Question: From Android <URL>:
> ...Android 4.1 (API level 16) or higher...performing Up navigation
simply requires that you declare the parent activity in the manifest
file and enable the Up button for the action bar.
This works fine but, when I commented meta entry for parent from manifest and 'getSupportActionBar().setDisplayHomeAsUpEnabled(true);' from activity class, I can still see up button, both in real device and emulator.
'uses-sdk': 'minSdkVersion="11"' and 'targetSdkVersion="19"'
BTW, I had uninstalled app from emulator, did a clean build and tested again in both devices but, I can still see up button without going as per documentation.
Please help me understand - how does up button work even when not doing as per documentation?
Thanks!
EDIT: MANIFEST and Activity code.
MANIFEST:
'''
<?xml version="1.0" encoding="utf-8"?>
<manifest xmlns:android="http://schemas.android.com/apk/res/android"
package="com.example.myfirstapp"
android:versionCode="1"
android:versionName="1.0" >
<uses-sdk
android:minSdkVersion="11"
android:targetSdkVersion="19" />
<application
android:allowBackup="true"
android:icon="@drawable/ic_launcher"
android:label="@string/app_name"
android:theme="@android:style/Theme.Holo.Light">
<!--
android:theme="@style/AppTheme" >
-->
<activity
android:name="com.example.myfirstapp.MainActivity"
android:label="@string/app_name" >
<intent-filter>
<action android:name="android.intent.action.MAIN" />
<category android:name="android.intent.category.LAUNCHER" />
</intent-filter>
</activity>
<activity
android:name="com.example.myfirstapp.DisplayMessageActivity"
android:label="@string/title_activity_display_message"
android:parentActivityName="com.example.myfirstapp.MainActivity" >
<!--
<meta-data
android:name="android.support.PARENT_ACTIVITY"
android:value="com.example.myfirstapp.MainActivity" />
-->
</activity>
</application>
</manifest>
'''
ACTIVITY CLASS:
'''
public class DisplayMessageActivity extends Activity {
@SuppressLint("NewApi")
@Override
protected void onCreate(Bundle savedInstanceState) {
super.onCreate(savedInstanceState);
// Get the message from the intent
Intent intent = getIntent();
String message = intent.getStringExtra(MainActivity.EXTRA_MESSAGE);
// Create the text view
TextView textView = new TextView(this);
textView.setTextSize(40);
textView.setText(message + " chil" );
setContentView(textView);
/*
// Make sure we're running on Honeycomb or higher to use ActionBar APIs
if (Build.VERSION.SDK_INT >= Build.VERSION_CODES.HONEYCOMB) {
// Show the Up button in the action bar.
getActionBar().setDisplayHomeAsUpEnabled(true);
}
*/
}
/*
* Set up the {@link android.app.ActionBar}, if the API is available.
*/
/*
@TargetApi(Build.VERSION_CODES.HONEYCOMB)
private void setupActionBar() {
if (Build.VERSION.SDK_INT >= Build.VERSION_CODES.HONEYCOMB) {
getActionBar().setDisplayHomeAsUpEnabled(true);
}
}
*/
@Override
public boolean onCreateOptionsMenu(Menu menu) {
// Inflate the menu; this adds items to the action bar if it is present.
getMenuInflater().inflate(R.menu.display_message, menu);
return true;
}
@Override
public boolean onOptionsItemSelected(MenuItem item) {
switch (item.getItemId()) {
case android.R.id.home:
// This ID represents the Home or Up button. In the case of this
// activity, the Up button is shown. Use NavUtils to allow users
// to navigate up one level in the application structure. For
// more details, see the Navigation pattern on Android Design:
//
// http://developer.android.com/design/patterns/navigation.html#up-vs-back
//
NavUtils.navigateUpFromSameTask(this);
return true;
}
return super.onOptionsItemSelected(item);
}
}
'''
SNAPSHOT:

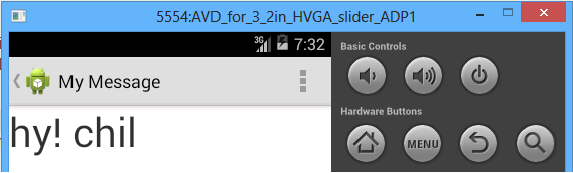
Answer: Just tested on emulator
Yes it works. You still have
'''
android:parentActivityName="com.example.myfirstapp.MainActivity".
'''
Parent activity meta-data to support 4.0 and lower. So if you run on above 4.0 it works.
You can cross check my commenting or removing the above.